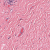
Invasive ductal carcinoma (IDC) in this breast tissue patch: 0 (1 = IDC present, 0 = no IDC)